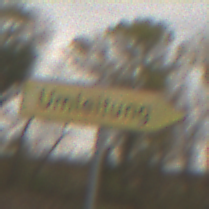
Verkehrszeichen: UmleitungswegweiserRechtsweisend
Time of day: MorningAfternoon
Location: Outdoor (Nature)
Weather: Overcast
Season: NotSpecified
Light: Natural